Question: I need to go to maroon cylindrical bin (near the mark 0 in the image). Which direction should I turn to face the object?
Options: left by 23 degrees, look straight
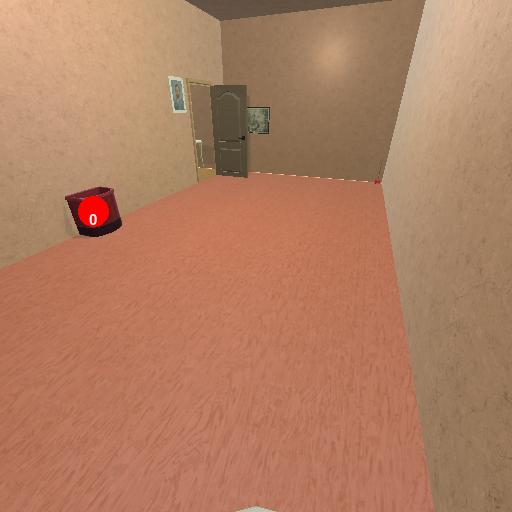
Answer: left by 23 degrees